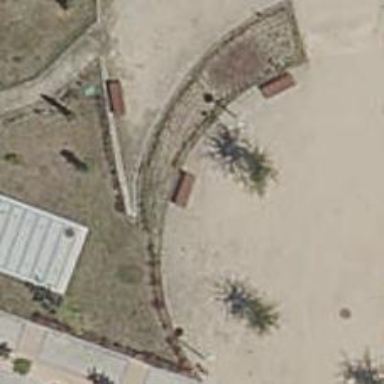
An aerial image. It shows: Bench.